Question: In my project where i am using sqlite i get this error.
An exception of type 'System.IO.FileNotFoundException occurred in SQLite.Net.Platform.WindowsPhone8.DLL but was not handled in user code'
Here is a screenshot.

P.S. i got value in variable path as C:\Data\Users\DefApps\AppData{F8267584-<PHONE>-EE018BA5155E}\local\Student.db3
Thanks
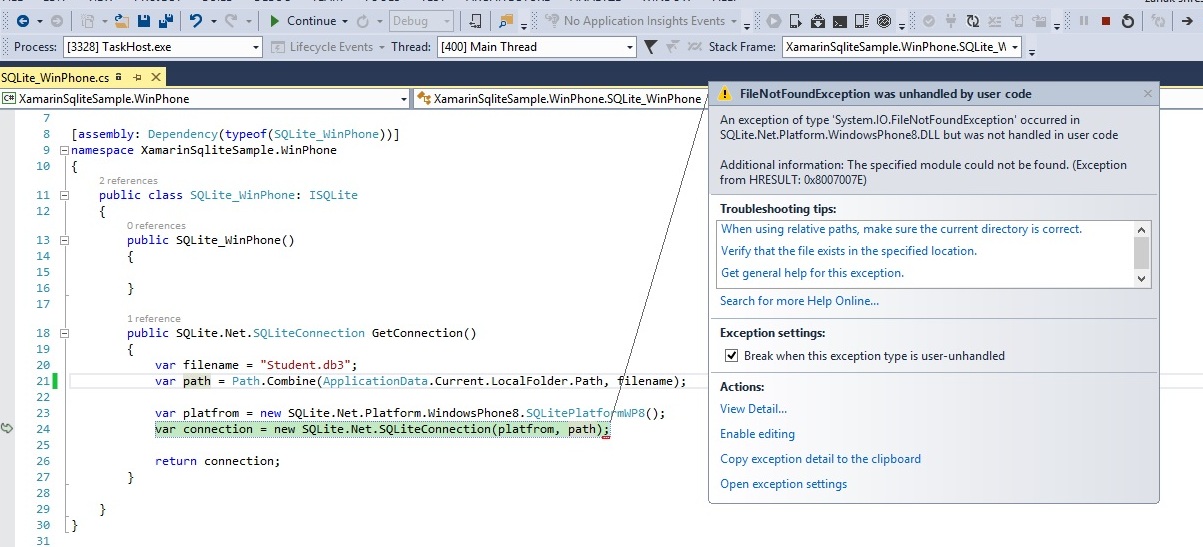
Answer: You're missing Sqlite for Windows Phone. iOS and Android have Sqlite "build in", meaning it is available directly on the platform. Windows Phone ships without Sqlite.
To add it, first prepare your development machine by using in Visual Studio. Search online for "sqlite windows phone". You must install the one for WP8 (not 8.1). When done, your machine is ready to deploy Sqlite with a WP project.

Next, add a reference to Sqlite to your WP app. Right click in your WP project. Select and in the menu select and select .